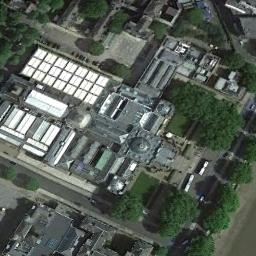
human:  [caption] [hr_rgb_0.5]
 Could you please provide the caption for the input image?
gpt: This is a church with five spherical roofs in the middle .

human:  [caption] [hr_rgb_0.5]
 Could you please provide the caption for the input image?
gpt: A cathedral with a gray roof  The main house in the middle of the church has many round roofs  There are many trees around the church .

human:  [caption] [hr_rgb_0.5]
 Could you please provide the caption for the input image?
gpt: The church with some towers of different shapes and the rest of the church has some white roofs .

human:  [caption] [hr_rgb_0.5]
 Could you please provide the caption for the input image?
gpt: The church is surrounded by some buildings and trees .

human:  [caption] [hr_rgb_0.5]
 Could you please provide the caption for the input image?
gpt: There are numerous trees beside the church .